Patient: sex M, age 32
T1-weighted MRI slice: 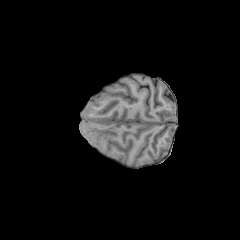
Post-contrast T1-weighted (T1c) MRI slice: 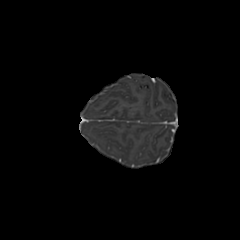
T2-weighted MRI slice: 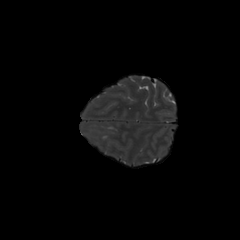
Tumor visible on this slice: yes
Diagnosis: Glioblastoma, IDH-wildtype
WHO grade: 4